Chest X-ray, PA view. Patient: 73 years old, sex M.
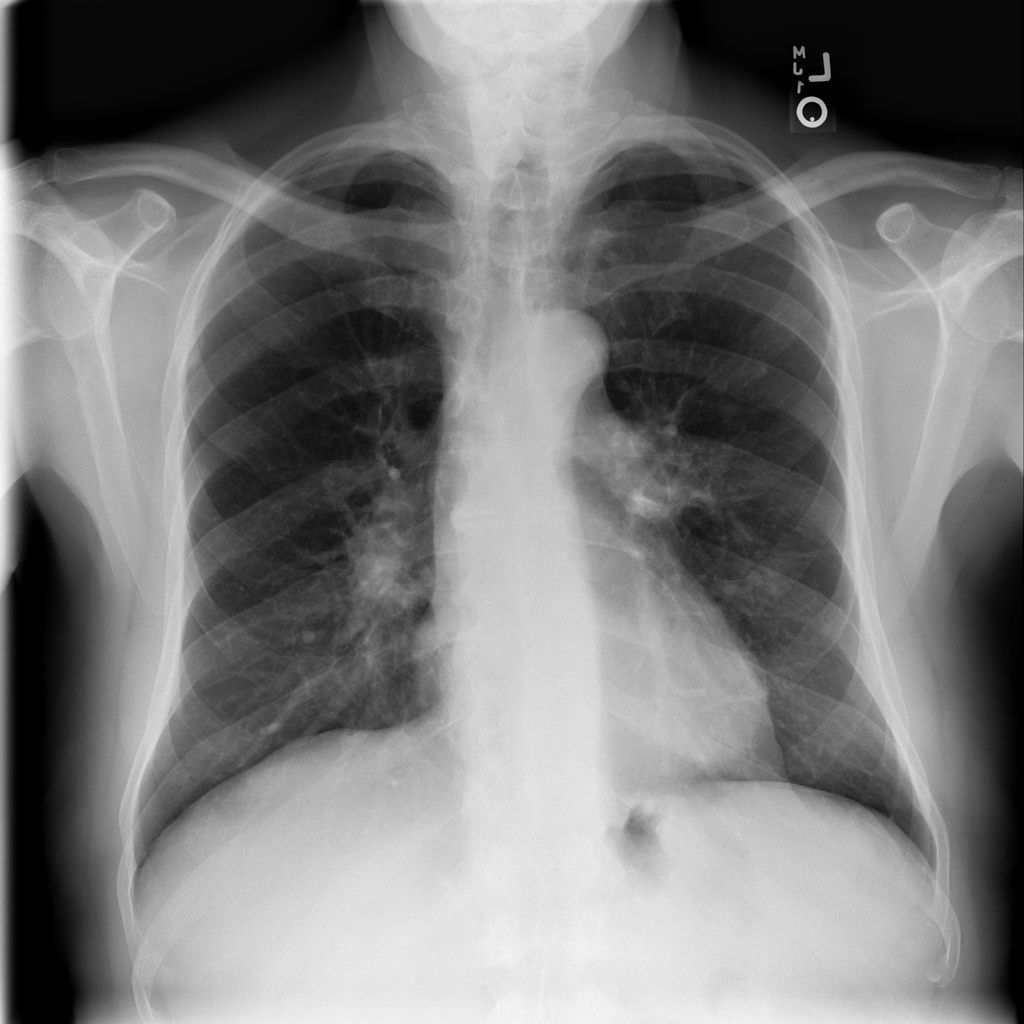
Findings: Pleural_Thickening